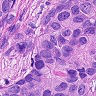
Metastatic tissue present: yes